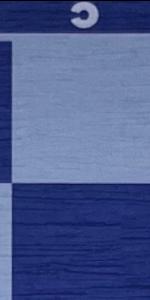
Label: Empty